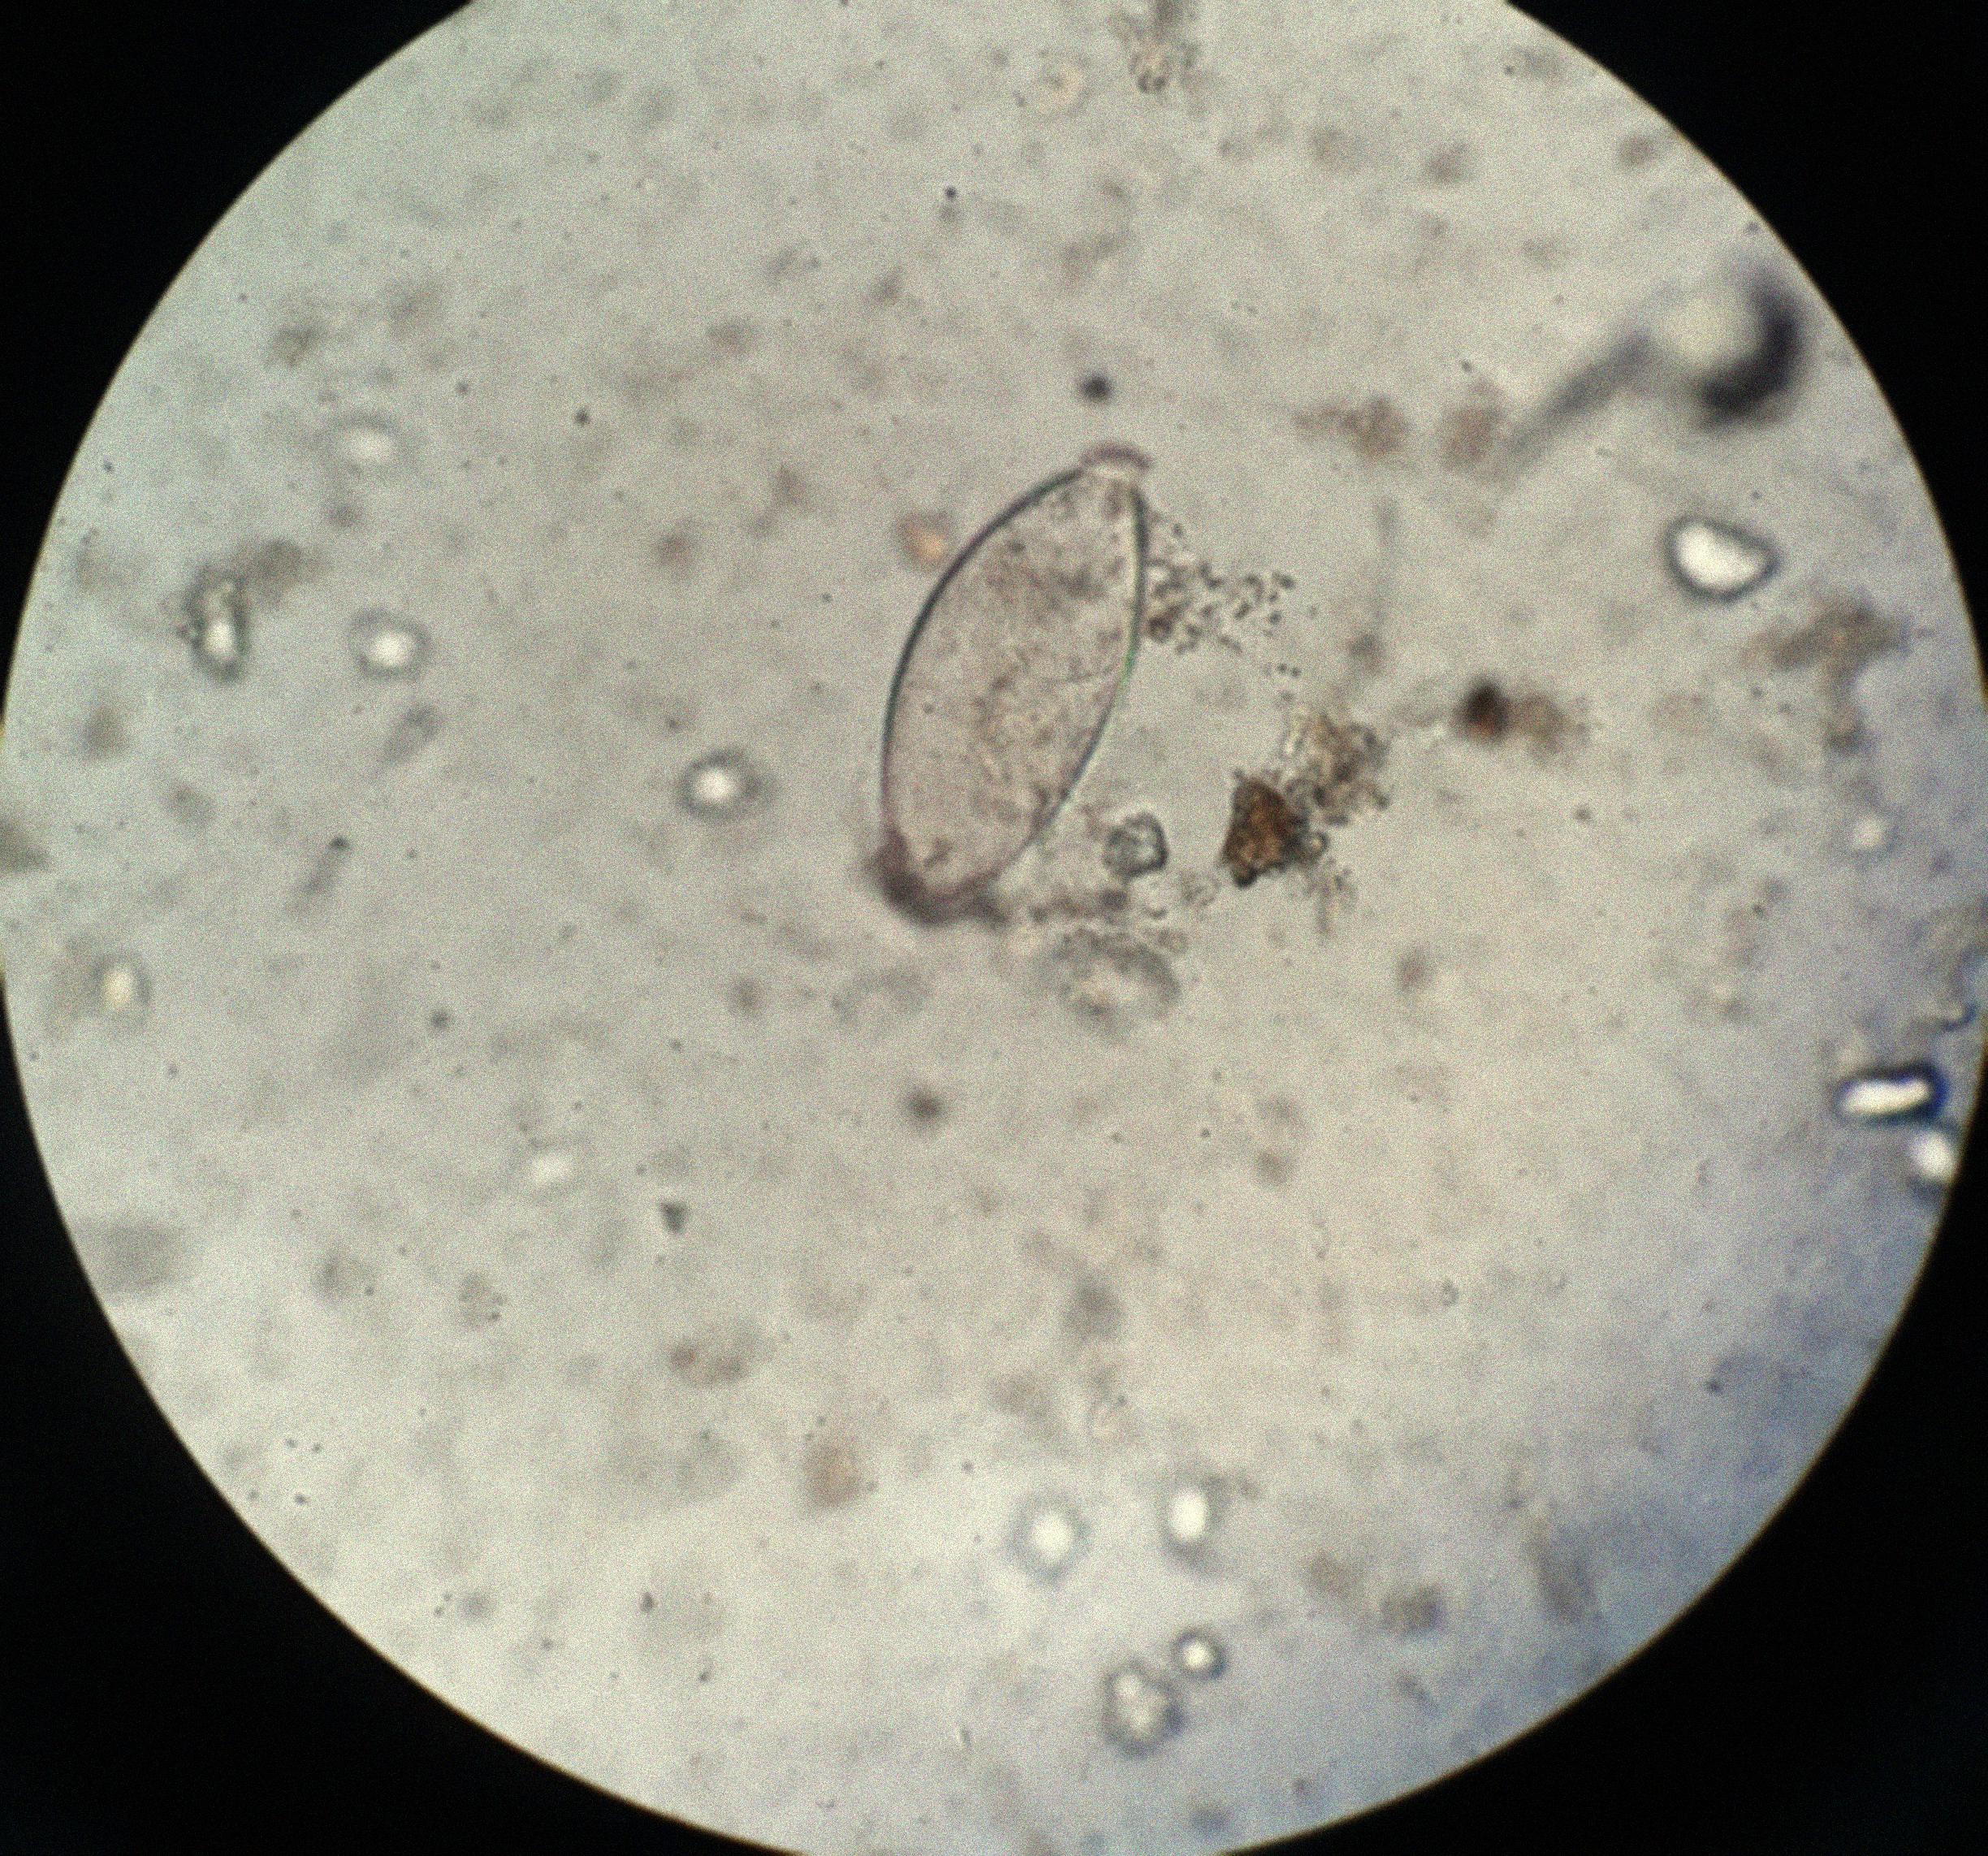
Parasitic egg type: Fasciolopsis buski